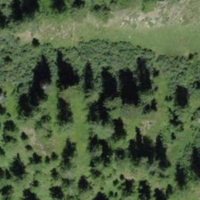
EUNIS habitat code: 44
Species observed at this site:
Certhia familiaris
Lysandra coridon
Argynnis paphia
Issoria lathonia
Melanargia galathea